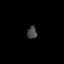
Tissue: skin
Cell type: Fibroblasts
Senescence score: 0.7096
Nuclear area (px): 118
Mean DAPI intensity: 70.178